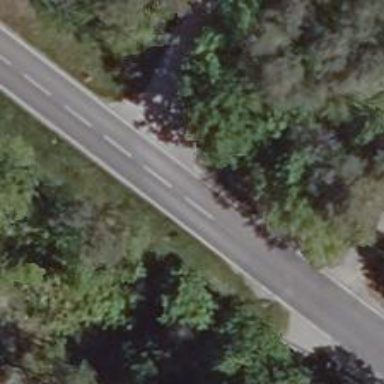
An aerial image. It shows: Secondary road with asphalt surface.